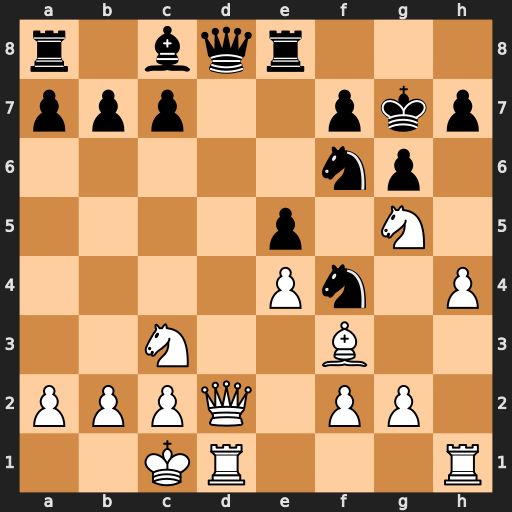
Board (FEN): r1bqr3/ppp2pkp/5np1/4p1N1/4Pn1P/2N2B2/PPPQ1PP1/2KR3R
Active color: w
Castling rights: -
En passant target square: -
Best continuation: Qxd8 Rxd8 Rxd8